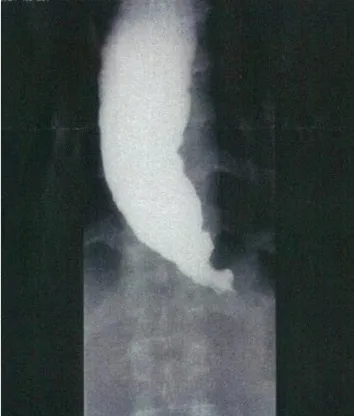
The esophageal radiography of case 2. The esophageal radiography shows dilation of the esophagus and a "bird-beak" appearance, which are characteristics of esophageal achalasia.
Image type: radiology (x_ray)